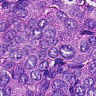
Metastatic tissue present: yes